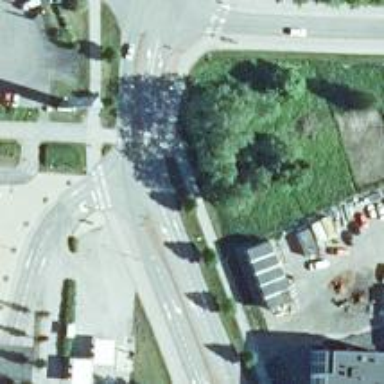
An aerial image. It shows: Uncontrolled zebra crossing with pedestrian island.